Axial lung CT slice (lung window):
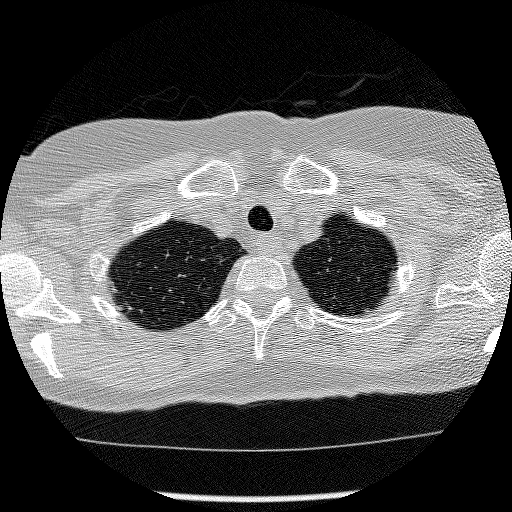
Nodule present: no